Question: I'm trying to create a sideways tab set against the side of the browser window - something like this:

The relevant css code so far:
'''
left: -29px;
transform: rotate(-270deg);
-ms-transform: rotate(-270deg); /* IE 9 */
-webkit-transform: rotate(-270deg); /* Safari and Chrome */
-o-transform: rotate(-270deg); /* Opera */
-moz-transform: rotate(-270deg); /* Firefox */
filter: progid:DXImageTransform.Microsoft.BasicImage(rotation=1); /* for earlier versions of IE */
'''
This works perfectly for Firefox, Chrome, and IE9 - for previous versions of IE, though, the tab doesn't show up. The problem seems to be the 'left: -29px;' code; if I set it to 0 it looks correct in IE8 and earlier, but not in IE9, Firefox, or Chrome.
What's the best way to handle this?
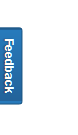
Answer: As an interim hack, you could add an IE version conditional stylesheet that overrides the 'left' property to 0:
'''
<!--[if lt IE 9]>
<style>
#myElement {
left: 0px;
}
</style>
<![endif]-->
'''
The problem here is probably that the origin about which the rotation occurs is not the same. I'll see if I can find anything on specifying the origin for the transform.